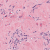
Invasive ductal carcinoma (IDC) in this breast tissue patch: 0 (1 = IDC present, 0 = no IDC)